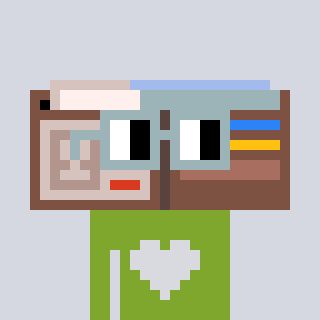
a pixel art character with square dark gray glasses, a wallet-shaped head and a slimegreen-colored body on a cool background